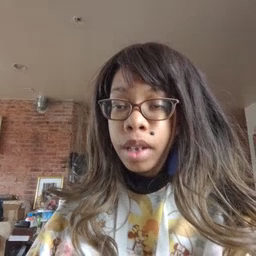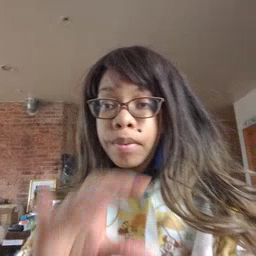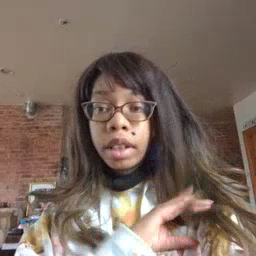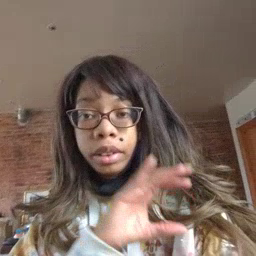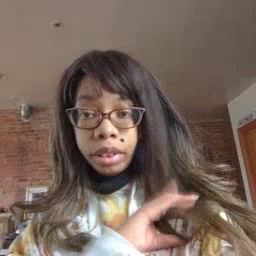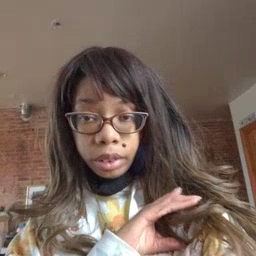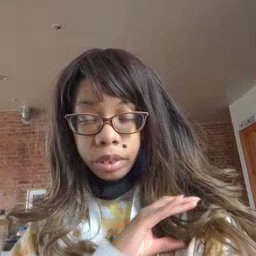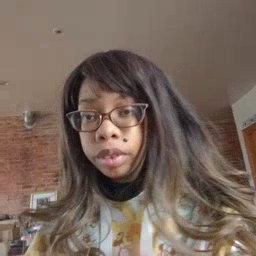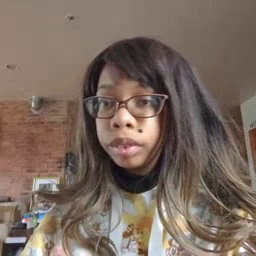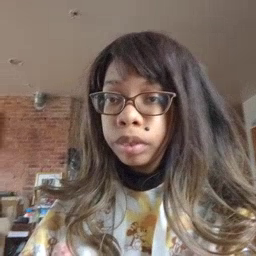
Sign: police